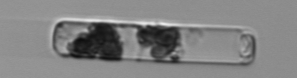
Label: Guinardia_delicatula_TAG_internal_parasite